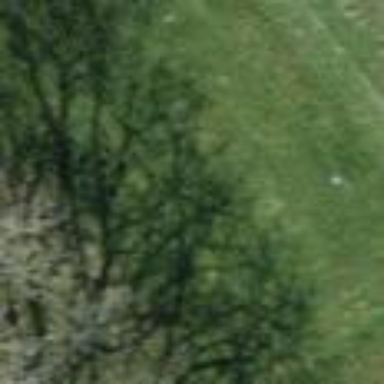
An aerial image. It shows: Golf tee on grassy land.